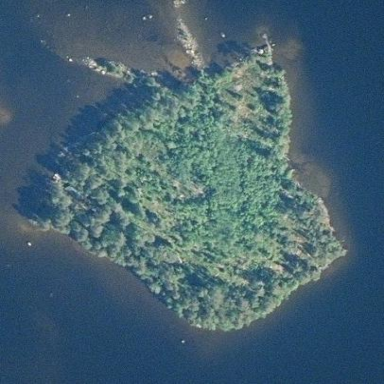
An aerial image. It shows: Image showing island.